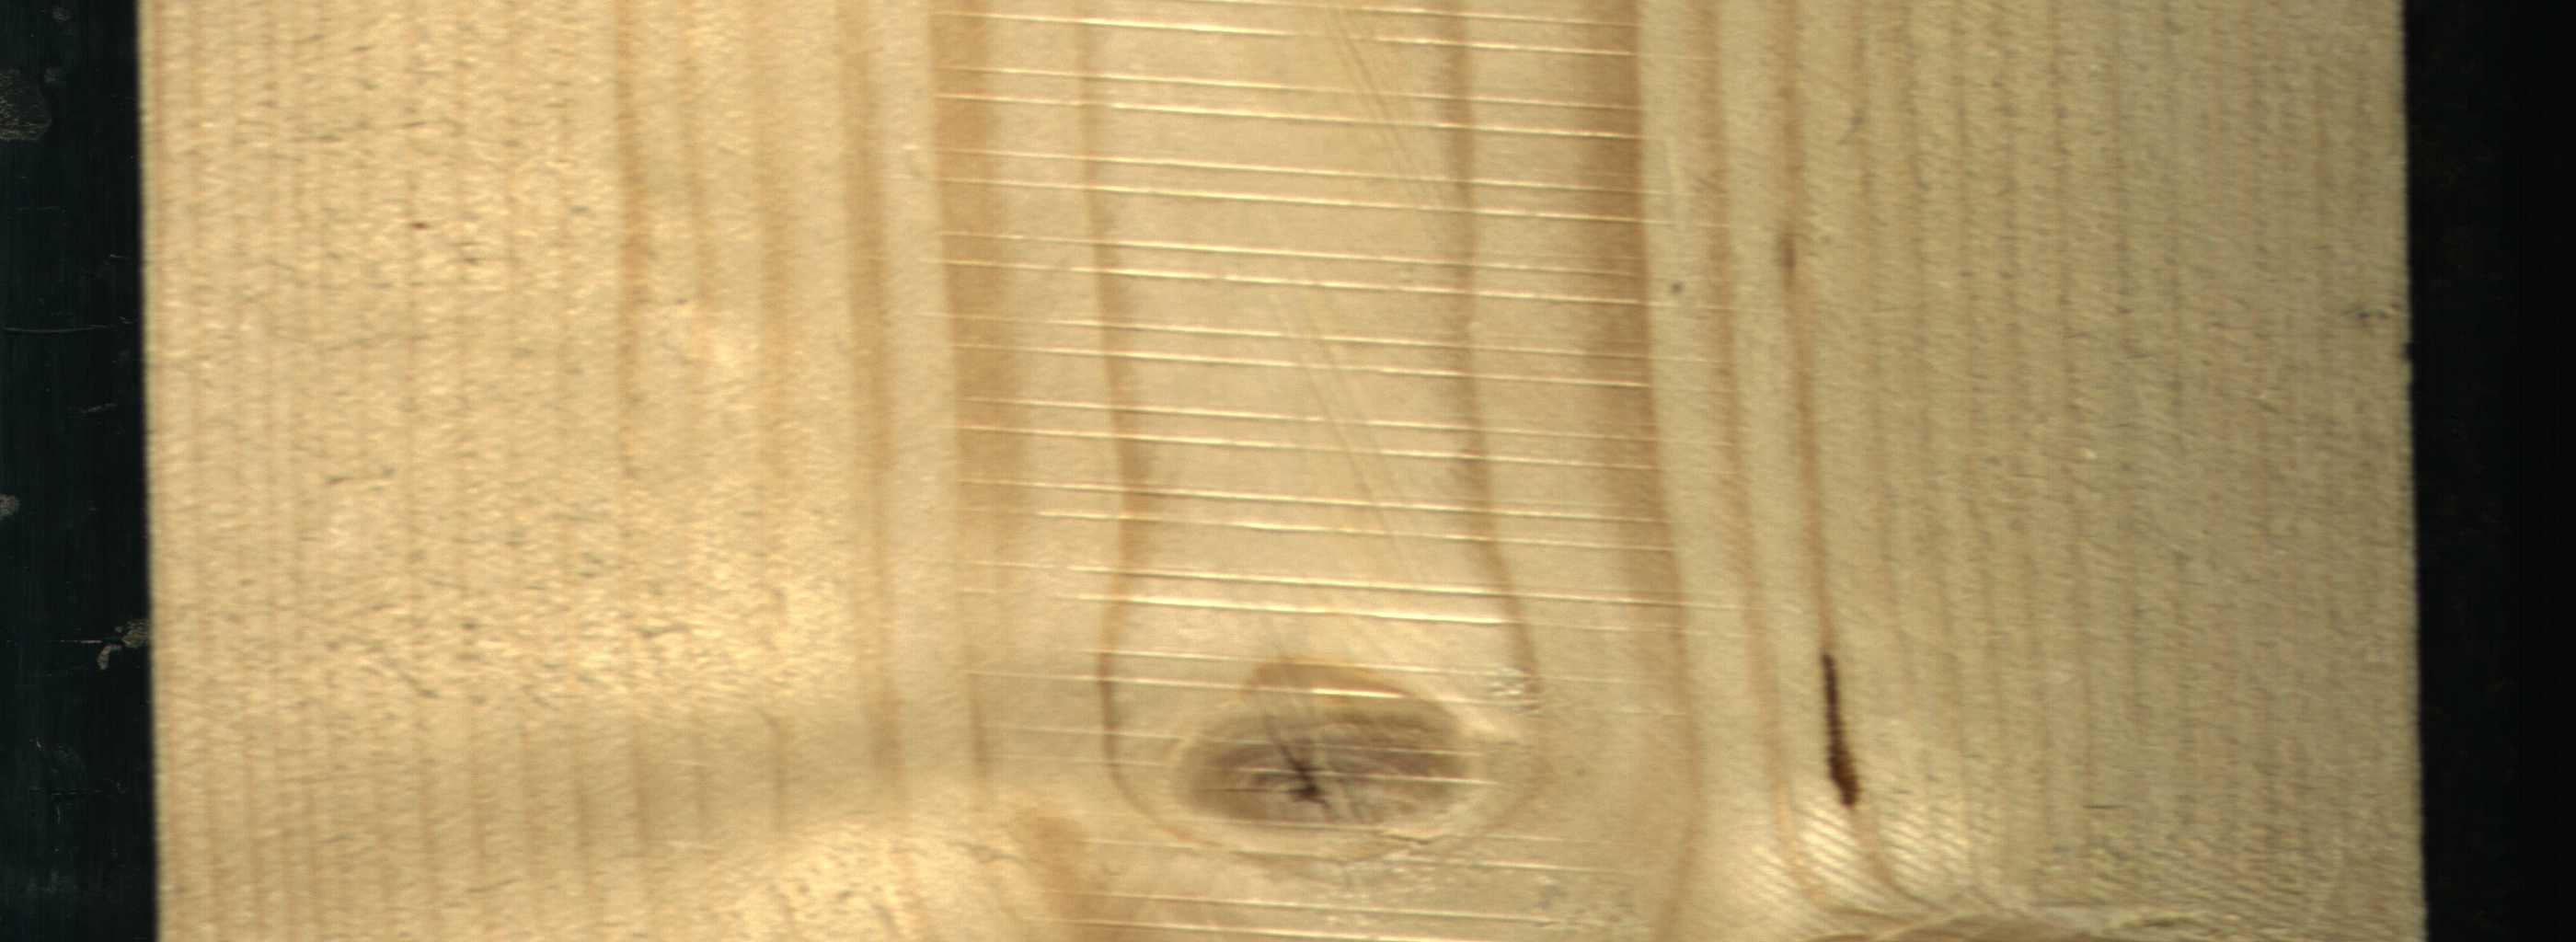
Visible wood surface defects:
resin
Live_Knot